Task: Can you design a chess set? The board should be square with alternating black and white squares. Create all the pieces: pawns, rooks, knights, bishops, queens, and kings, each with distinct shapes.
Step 2330:
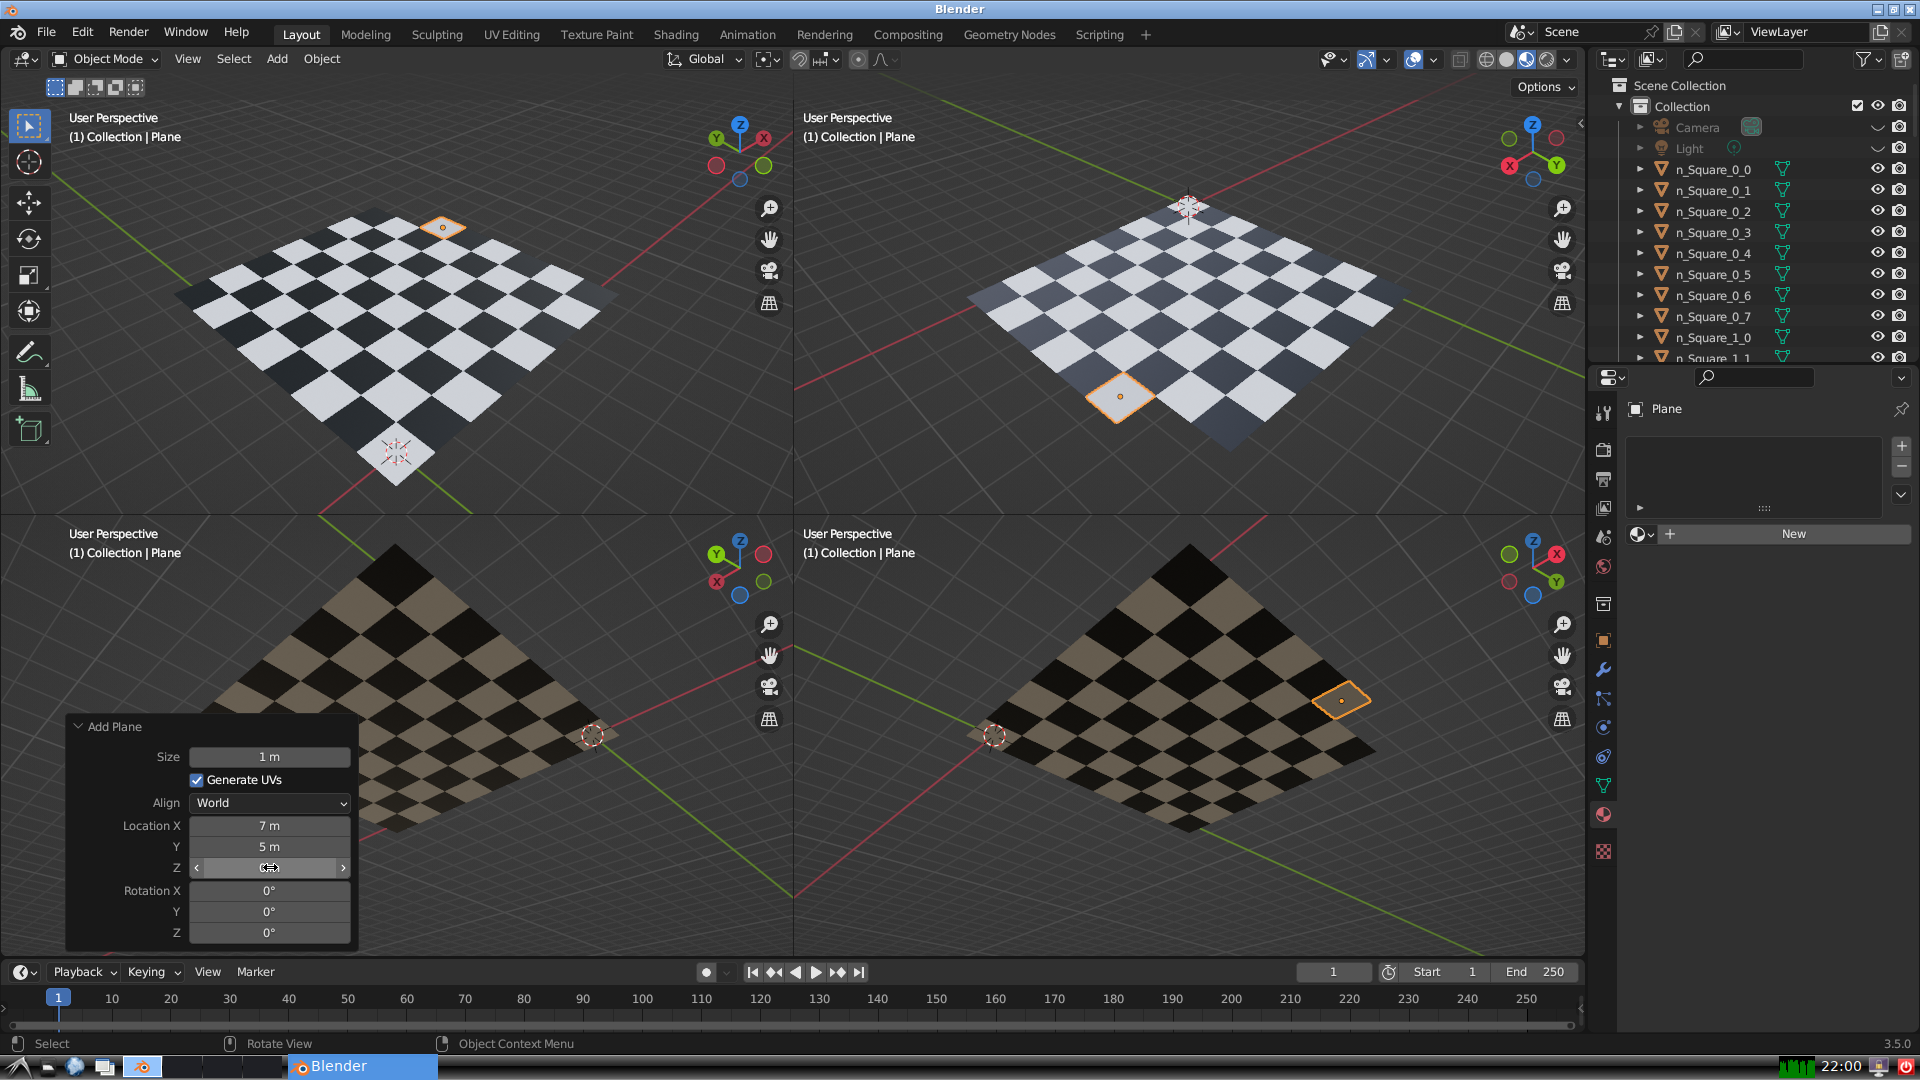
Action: click: no